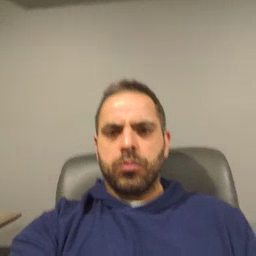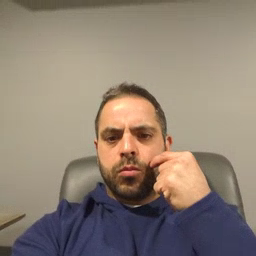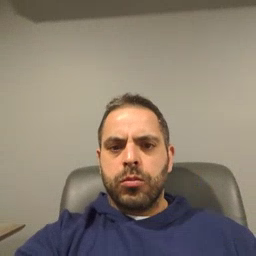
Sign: smile